Field crop: maize
Growth stage: 2
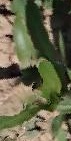
Species: maize